Question: I made a small script to record bugs in my projects
this picture will show you a file name and the bugs it have.
then I used javascript-jquery to save myself some time.
so when I click on an error (the red ones) it will turn to green, and if i click on the fixed error (the green ones) it will turn to red.

the problem is sometime I click on the wrong error and can't turn it back unless i refresh the page. ex. if I click on error like 'tags plugin' (* it turns green *) then I click on 'tags plugin' again to turn it back to red it won't turn back, unless I refresh the page then click on it again to turn it.
I checked my code its fine I don't know what the problem is.
in 'while' (fetching the error)
'''
while ($error = mysql_fetch_assoc($find_errors))
'''
here I print the errors
'''
<?php
switch ($error['status']) {
case 'notfixed':
$error_class = "error";
$error_link = "fix".$error['id']."";
break;
case 'fixed':
$error_class = "success";
$error_link = "unfix".$error['id']."";
break;
}
echo "
<a href='".$_SERVER['PHP_SELF']."?del=".$error['id']."'>
<span class='del'>x</span>
</a>
<input id='errorid".$error['id']."' value='".$error['id']."' type='hidden'>
<input id='errorname".$error['id']."' value='".$error['name']."' type='hidden'>
<div id='newdiv".$error['id']."'>
<a id='".$error_link."'>
<span class='".$error_class."'>".$error['name']."</span>
</a>
</div>
<div class='clear'></div>";
?>
'''
inside the same loop before printing the errors I printed this which the javascript
'''
<script type='text/javascript'>
$('document').ready(function(){
$("#fix<?php echo $error['id'] ?>").click(function(){
var errorid = $("#errorid<?php echo $error['id']?>").val();
jQuery.post('fix_error.php',{posterrorid : errorid},
function(data, textStatus){
if(data == 1){
setInterval(function(){
$("#newdiv<?php echo $error['id']?>").html("<a id='unfix<?php echo $error['id']?>'><span class='success'><?php echo $error['name']?></span></a>");
}, 1000);
}else{
setInterval(function(){
$("#newdiv<?php echo $error['id']?>").text('error insert');
}, 1000);
}
});
});
$("#unfix<?php echo $error['id'] ?>").click(function(){
var errorid = $("#errorid<?php echo $error['id']?>").val();
jQuery.post('unfix_error.php',{posterrorid : errorid},
function(data, textStatus){
if(data == 1){
setInterval(function(){
$("#newdiv<?php echo $error['id']?>").html("<a id='fix<?php echo $error['id']?>'><span class='error'><?php echo $error['name']?></span></a>");
}, 1000);
}else{
setInterval(function(){
$("#newdiv<?php echo $error['id']?>").text('error insert');
}, 1000);
}
});
});
});
</script>
'''
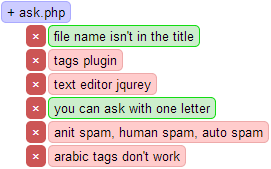
Answer: Try using the syntax like this :
'''
$("#fix<?php echo $error['id'] ?>").live('click',function(){
.....
});
$("#unfix<?php echo $error['id'] ?>").live('click',function(){
.....
});
'''
Because when you click for the first time, you are replacing the html code dynamically,
so for the next time, when you click that dynamically generated html code will not be noticed, so you have to use .live function.
<URL>